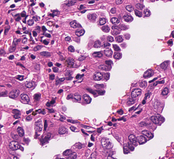
Tumor epithelial tissue: yes
Tumor-associated stroma tissue: yes
Normal tissue: no